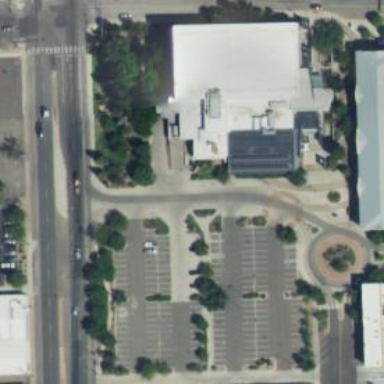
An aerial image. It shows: Parking space.